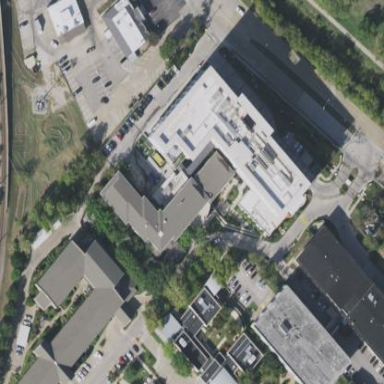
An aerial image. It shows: Nursing home building.